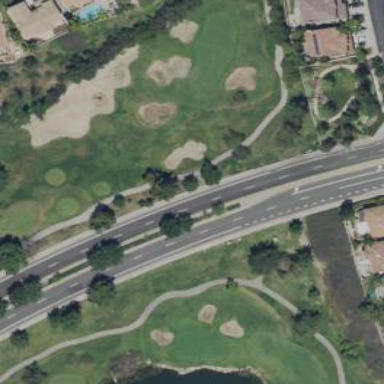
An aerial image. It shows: Area of rough grass used for golf.